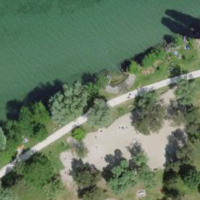
EUNIS habitat code: 53
Species observed at this site:
Salticus scenicus